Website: ulta-beauty
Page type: billing-address
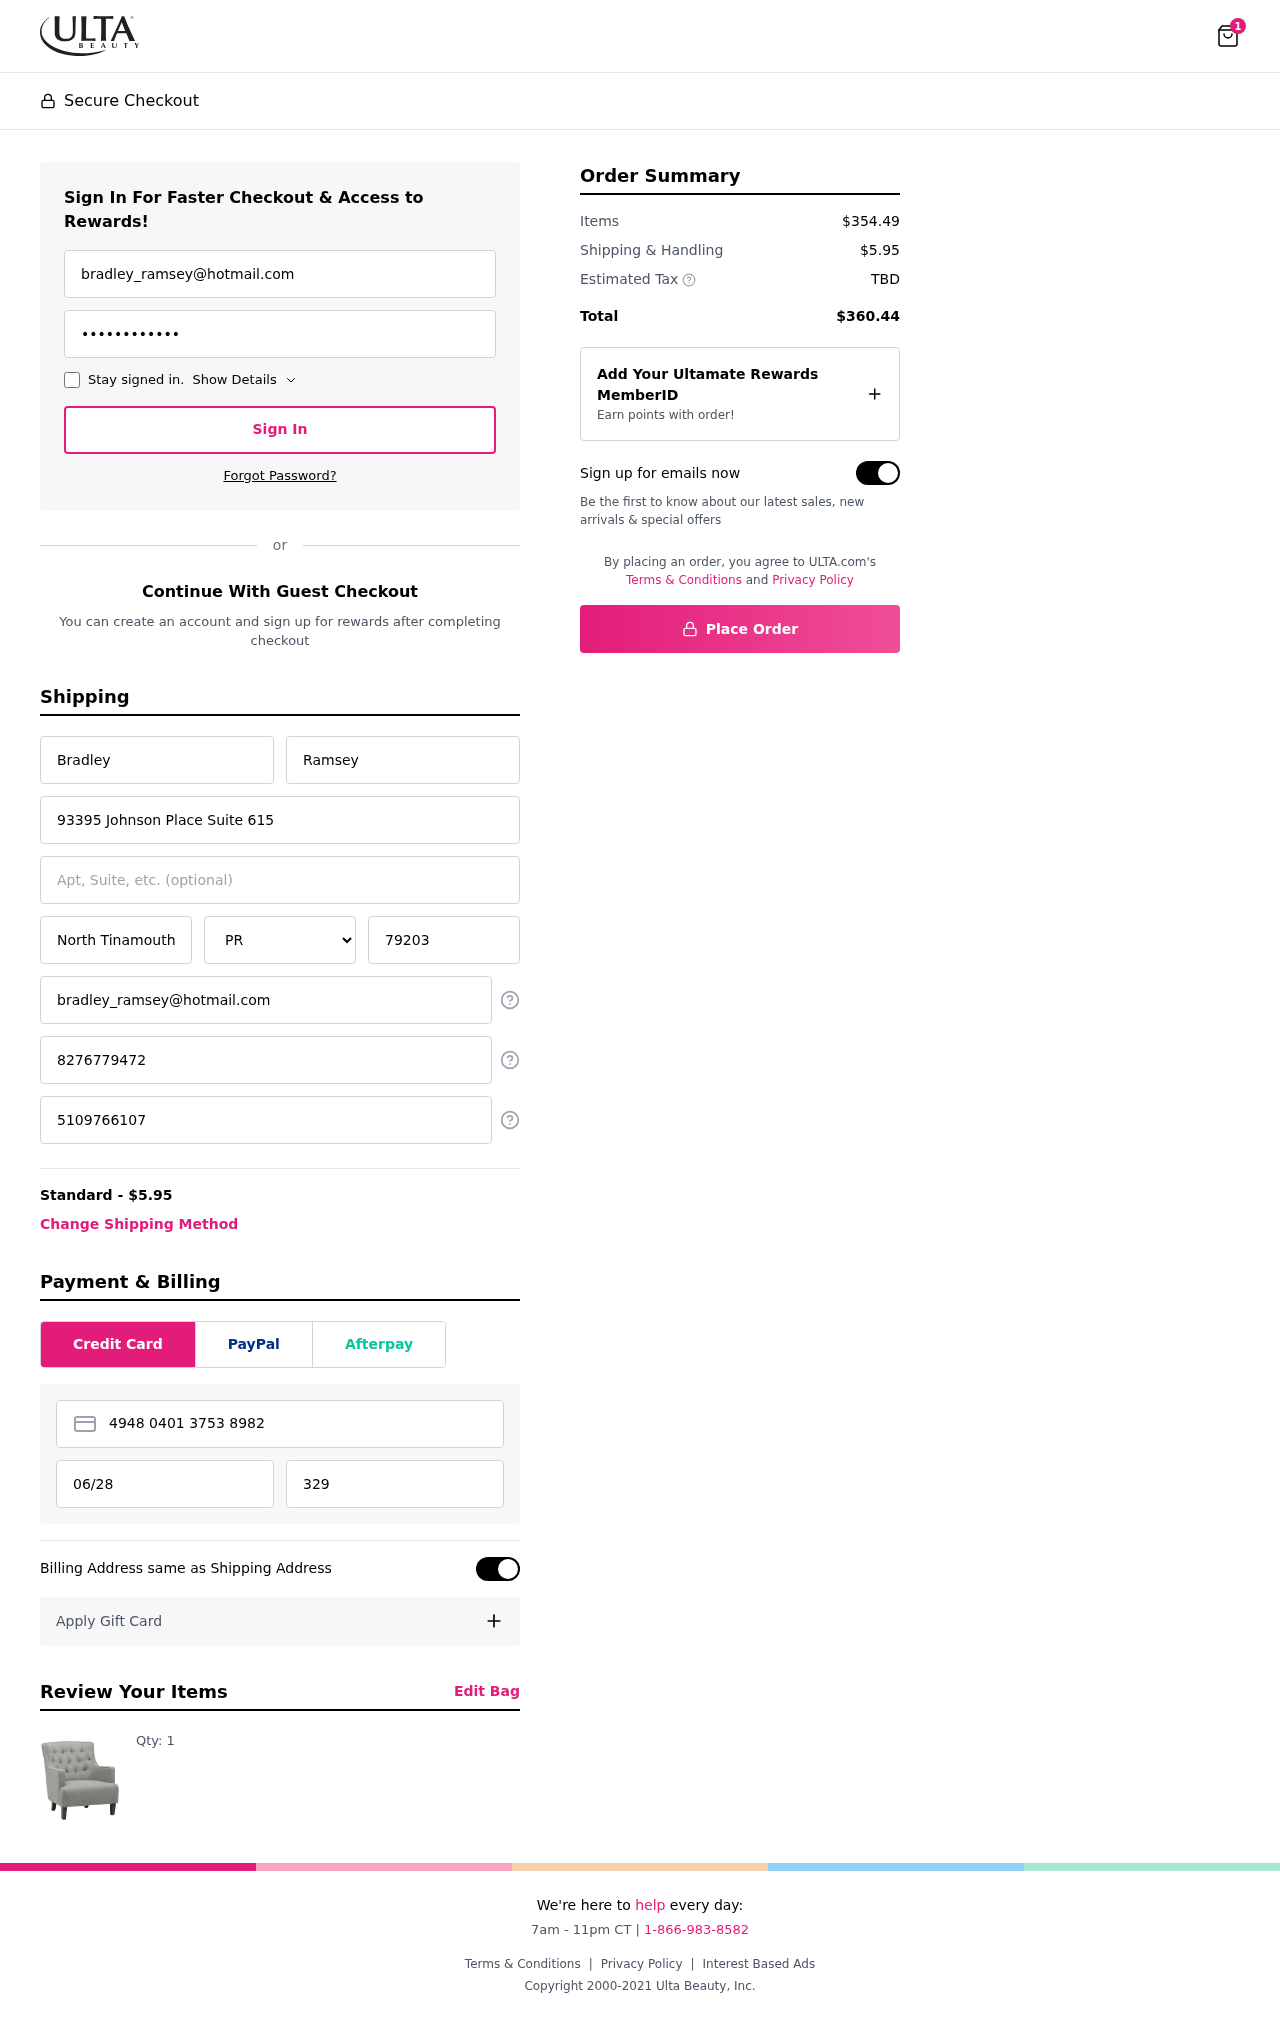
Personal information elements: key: PII_STATE
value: PR
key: PII_EMAIL
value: bradley_ramsey@hotmail.com
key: PII_FIRSTNAME
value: Bradley
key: PII_LASTNAME
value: Ramsey
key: PII_STREET
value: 93395 Johnson Place Suite 615
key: PII_CITY
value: North Tinamouth
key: PII_POSTCODE
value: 79203
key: PII_PHONE
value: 8276779472
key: PII_ALT_PHONE
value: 5109766107
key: PII_CARD_NUMBER
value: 4948 0401 3753 8982
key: PII_CARD_EXPIRY
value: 06/28
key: PII_CARD_CVV
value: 329
Product elements: key: PRODUCT1_QUANTITY
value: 1
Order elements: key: ORDER_NUM_ITEMS
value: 1
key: ORDER_SHIPPING_COST
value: $5.95
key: ORDER_SUBTOTAL
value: $354.49
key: ORDER_TOTAL
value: $360.44